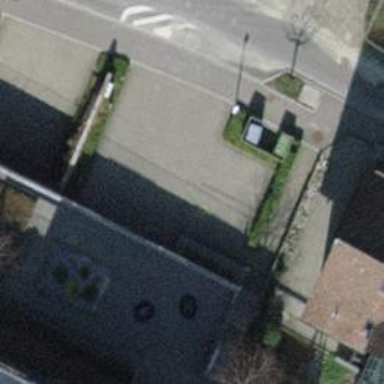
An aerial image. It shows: Parking entrance.